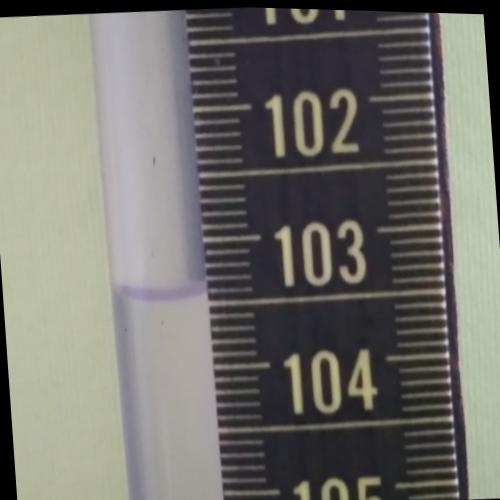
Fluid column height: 103.4 cm